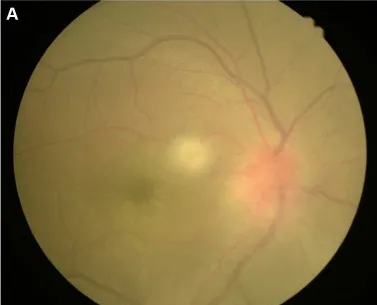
Color fundus images of the eyes of the patient with Leber's idiopathic stellate neuroretinitis. The right eye.
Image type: ophthalmic_imaging (fundus_photograph)